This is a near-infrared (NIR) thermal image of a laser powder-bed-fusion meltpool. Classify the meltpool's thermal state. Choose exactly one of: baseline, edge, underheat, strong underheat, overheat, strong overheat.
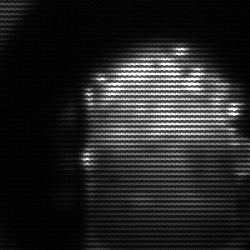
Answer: baseline